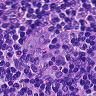
Metastatic tissue present: yes